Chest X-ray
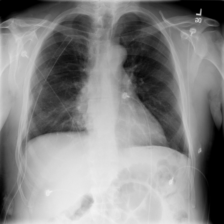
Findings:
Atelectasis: negative
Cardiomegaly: negative
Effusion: negative
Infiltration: negative
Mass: negative
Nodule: negative
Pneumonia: negative
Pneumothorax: negative
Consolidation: negative
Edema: negative
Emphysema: negative
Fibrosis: negative
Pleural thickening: negative
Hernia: negative